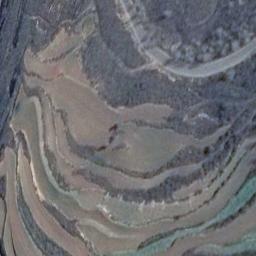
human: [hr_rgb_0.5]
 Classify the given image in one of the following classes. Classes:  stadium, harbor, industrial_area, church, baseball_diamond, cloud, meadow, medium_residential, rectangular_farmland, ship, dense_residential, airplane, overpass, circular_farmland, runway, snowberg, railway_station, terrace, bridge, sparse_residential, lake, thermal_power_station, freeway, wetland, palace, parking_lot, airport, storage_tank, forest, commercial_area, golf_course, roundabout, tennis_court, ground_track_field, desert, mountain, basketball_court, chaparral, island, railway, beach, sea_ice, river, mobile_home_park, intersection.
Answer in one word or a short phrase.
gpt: terrace